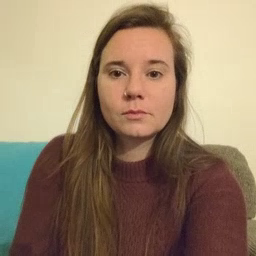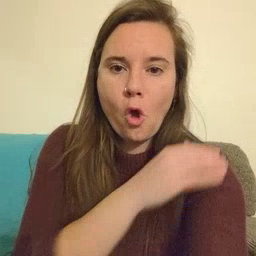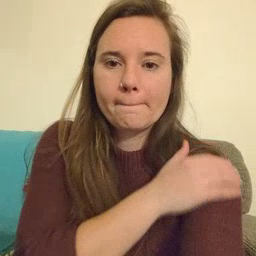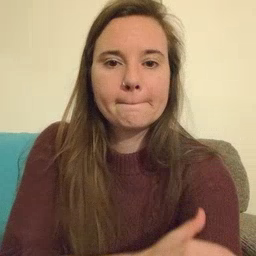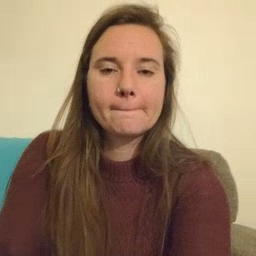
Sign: arm